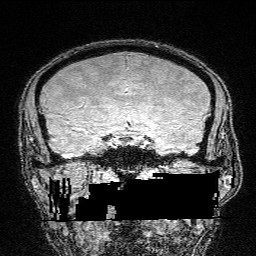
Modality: FLASH
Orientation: sagittal
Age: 30
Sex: male